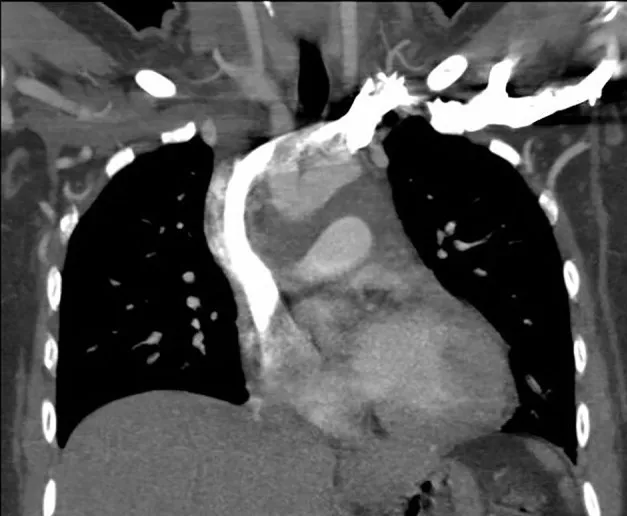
Computed tomography (CT) of chest showing mediastinal mass and mediastinal lymphadenopathy.
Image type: radiology (ct)